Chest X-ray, AP view. Patient: 45 years old, sex M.
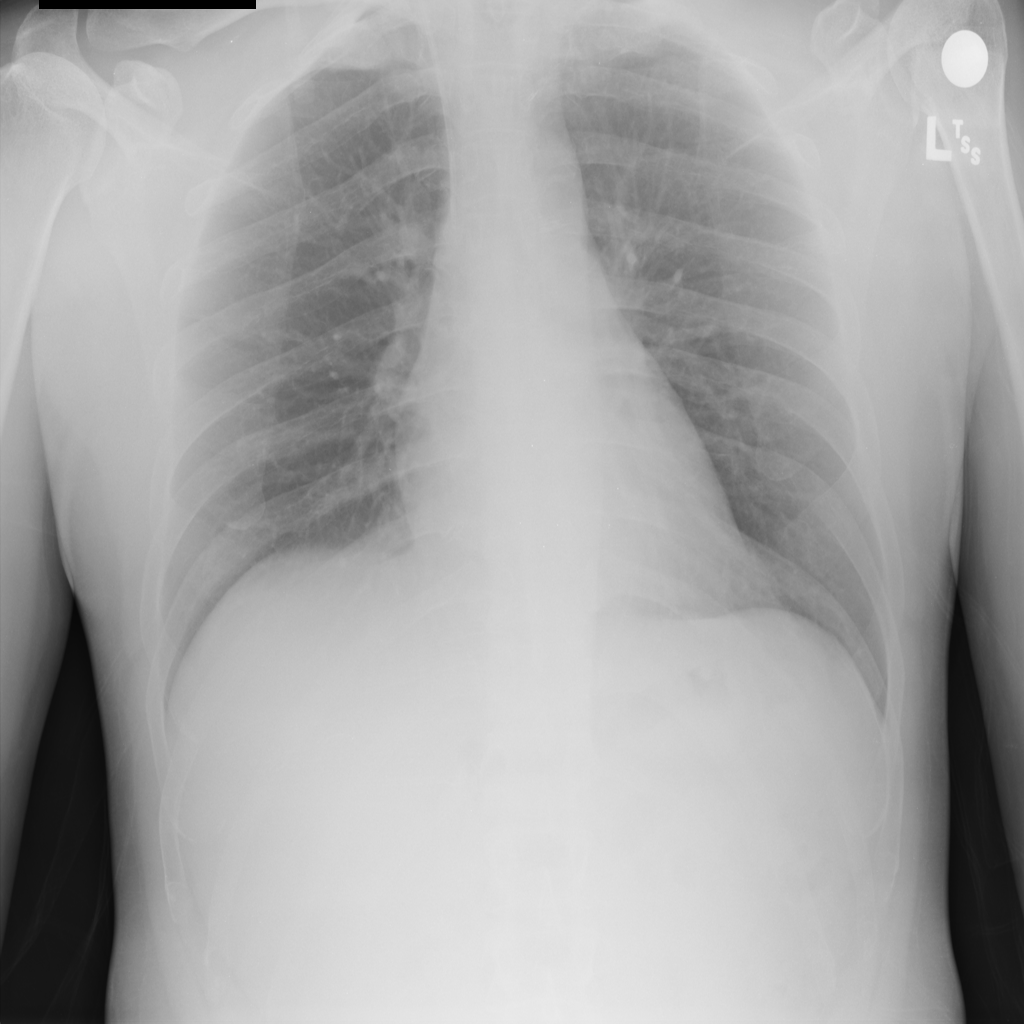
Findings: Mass